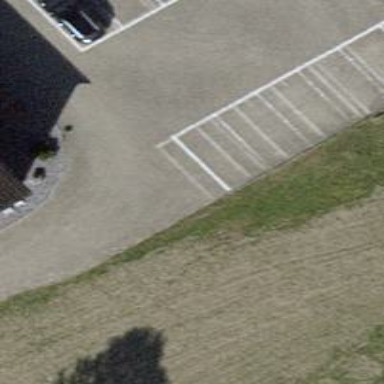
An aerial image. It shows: Service road with surface made of paving stones.